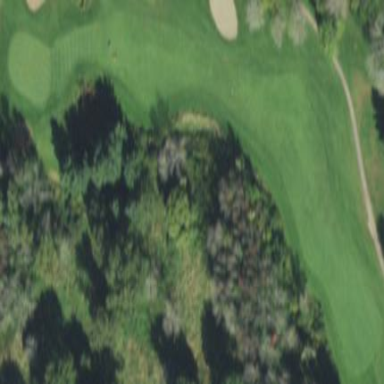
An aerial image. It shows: Golf fairway in the image.